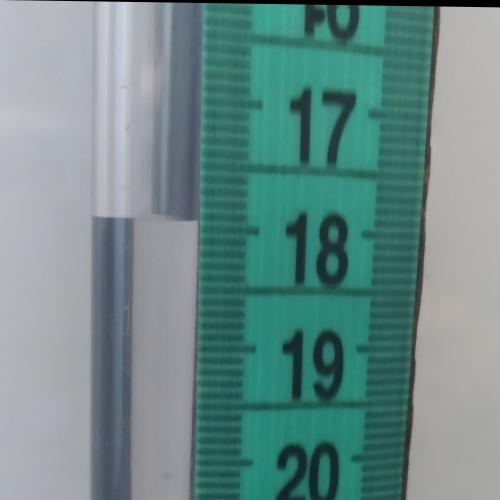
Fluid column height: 18.0 cm